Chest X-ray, AP view. Patient: 69 years old, sex M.
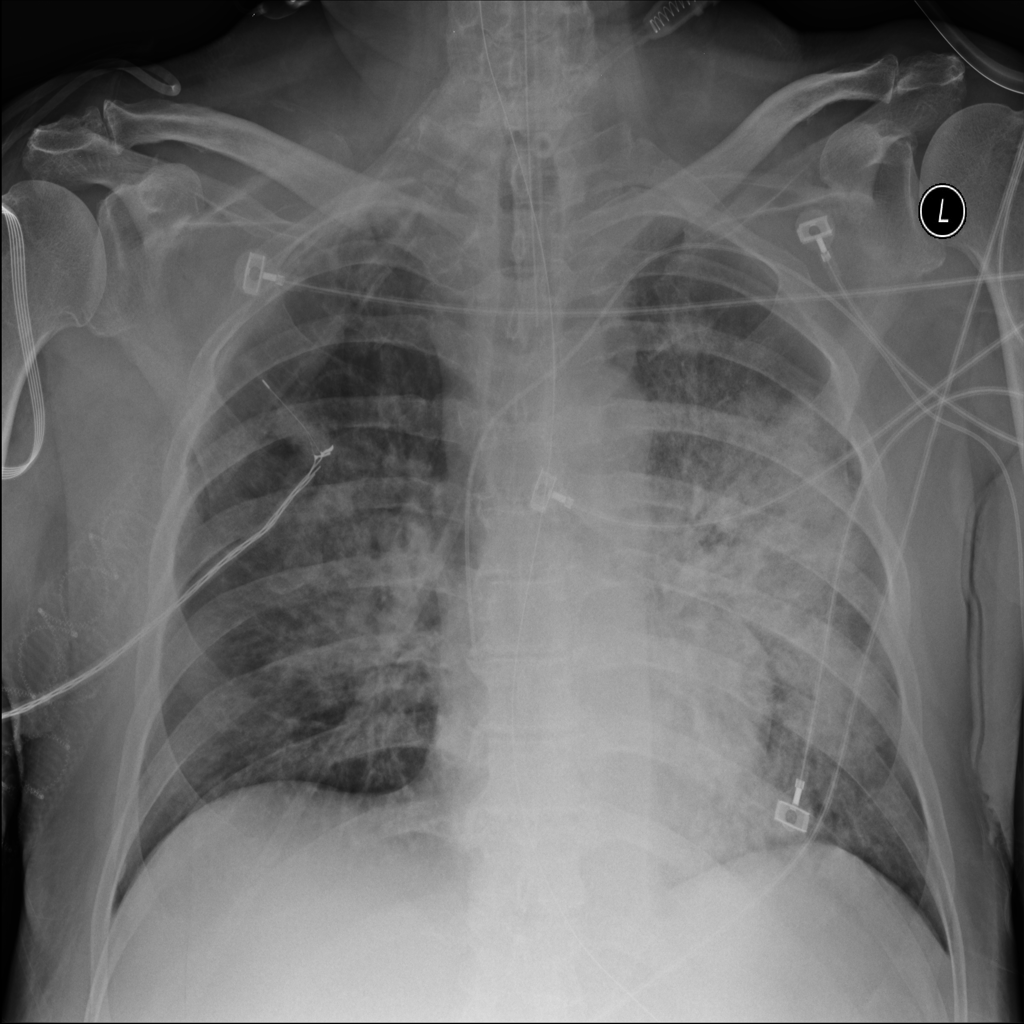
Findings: Infiltration